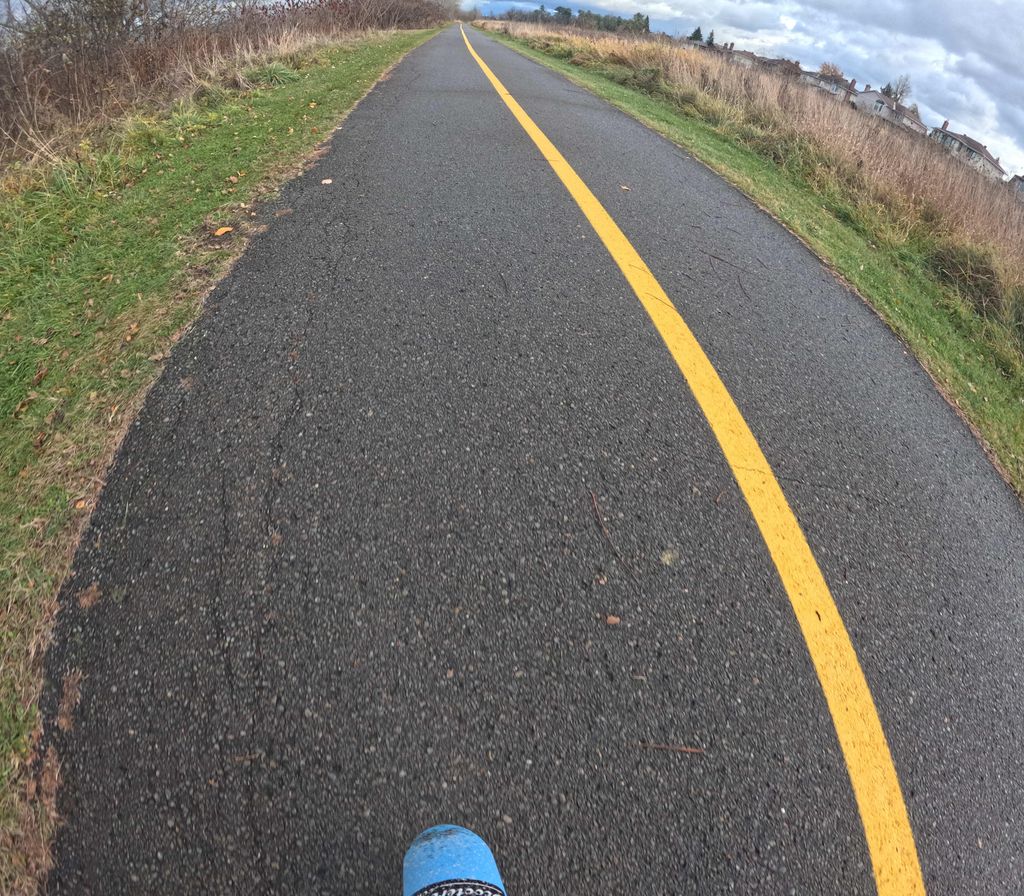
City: ottawa-gatineau